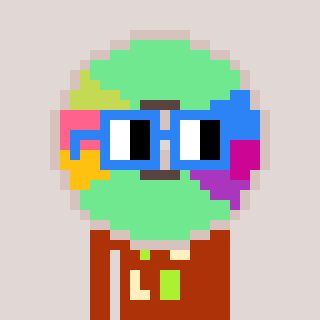
a pixel art character with square blue glasses, a cd-shaped head and a hotbrown-colored body on a warm background